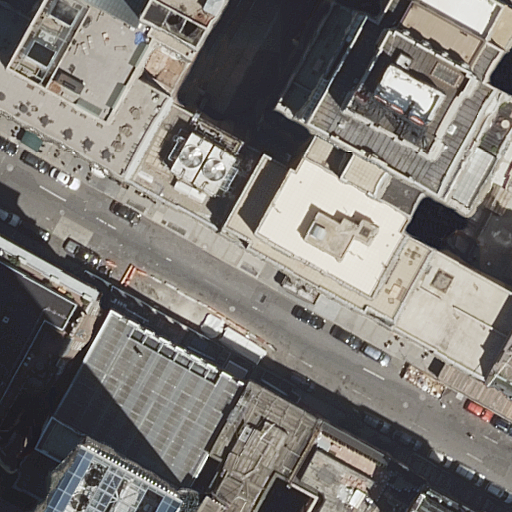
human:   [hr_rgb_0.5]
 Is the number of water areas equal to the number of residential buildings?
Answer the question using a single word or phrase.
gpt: no

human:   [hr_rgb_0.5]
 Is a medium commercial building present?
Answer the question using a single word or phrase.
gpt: no

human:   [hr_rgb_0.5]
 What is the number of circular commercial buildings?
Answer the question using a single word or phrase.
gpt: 0

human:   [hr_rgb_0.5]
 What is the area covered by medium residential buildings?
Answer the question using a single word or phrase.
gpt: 981m2

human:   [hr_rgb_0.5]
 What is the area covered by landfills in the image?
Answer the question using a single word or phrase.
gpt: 0m2

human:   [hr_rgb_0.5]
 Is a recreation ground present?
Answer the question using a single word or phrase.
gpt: no

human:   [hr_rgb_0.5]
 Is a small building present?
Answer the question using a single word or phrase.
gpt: yes

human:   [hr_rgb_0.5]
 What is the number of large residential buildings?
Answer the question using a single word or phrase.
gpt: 4

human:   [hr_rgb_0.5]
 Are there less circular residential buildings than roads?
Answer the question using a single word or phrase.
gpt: yes

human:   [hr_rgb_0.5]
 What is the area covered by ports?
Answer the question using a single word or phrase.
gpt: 0m2

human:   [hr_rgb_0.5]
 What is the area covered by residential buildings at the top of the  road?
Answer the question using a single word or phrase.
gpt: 1063m2

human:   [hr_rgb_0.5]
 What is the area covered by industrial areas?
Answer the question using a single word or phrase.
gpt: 0m2

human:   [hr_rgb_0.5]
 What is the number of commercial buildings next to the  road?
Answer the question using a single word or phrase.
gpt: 0

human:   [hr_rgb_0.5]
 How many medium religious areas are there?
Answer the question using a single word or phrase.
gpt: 0

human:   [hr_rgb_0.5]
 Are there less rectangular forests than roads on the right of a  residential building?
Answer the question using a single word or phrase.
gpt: no

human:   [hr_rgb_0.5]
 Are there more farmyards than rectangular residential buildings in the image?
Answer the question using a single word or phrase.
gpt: no

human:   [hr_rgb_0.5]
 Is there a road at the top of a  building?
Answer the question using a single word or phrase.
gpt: yes

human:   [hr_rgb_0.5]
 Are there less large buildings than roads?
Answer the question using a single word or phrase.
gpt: no

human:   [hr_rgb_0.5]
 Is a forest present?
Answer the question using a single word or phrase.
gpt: no

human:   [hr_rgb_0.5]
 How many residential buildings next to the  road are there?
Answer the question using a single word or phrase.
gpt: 8

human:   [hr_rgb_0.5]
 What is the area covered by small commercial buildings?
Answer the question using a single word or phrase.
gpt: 0m2

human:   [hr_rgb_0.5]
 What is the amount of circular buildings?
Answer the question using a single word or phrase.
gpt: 0

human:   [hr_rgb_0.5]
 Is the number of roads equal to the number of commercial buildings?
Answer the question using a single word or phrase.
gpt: no

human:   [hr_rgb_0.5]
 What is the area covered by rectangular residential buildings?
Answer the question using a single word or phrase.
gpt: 1939m2

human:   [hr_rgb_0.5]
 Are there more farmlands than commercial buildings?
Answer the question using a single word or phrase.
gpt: no

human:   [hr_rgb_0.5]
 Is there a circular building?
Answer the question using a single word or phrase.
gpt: no

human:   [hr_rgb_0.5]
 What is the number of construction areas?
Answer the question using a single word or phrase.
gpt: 0

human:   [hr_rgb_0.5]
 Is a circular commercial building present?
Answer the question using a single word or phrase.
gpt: no

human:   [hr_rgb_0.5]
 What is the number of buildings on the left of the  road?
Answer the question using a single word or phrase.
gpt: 3

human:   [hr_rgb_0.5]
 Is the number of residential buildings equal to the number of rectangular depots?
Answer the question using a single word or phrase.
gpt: no

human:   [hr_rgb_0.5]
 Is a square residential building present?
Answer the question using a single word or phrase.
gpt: no

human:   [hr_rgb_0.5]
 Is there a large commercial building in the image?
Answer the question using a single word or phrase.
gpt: no

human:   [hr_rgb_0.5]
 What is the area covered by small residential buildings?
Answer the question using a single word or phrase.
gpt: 34m2

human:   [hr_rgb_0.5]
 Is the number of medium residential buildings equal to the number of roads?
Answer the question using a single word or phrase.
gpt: no

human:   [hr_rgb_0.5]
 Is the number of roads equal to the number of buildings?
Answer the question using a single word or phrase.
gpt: no

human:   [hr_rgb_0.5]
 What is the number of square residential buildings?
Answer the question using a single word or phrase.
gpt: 0